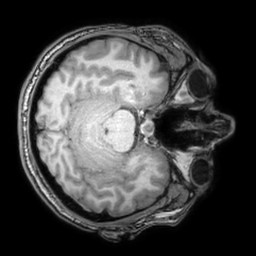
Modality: T1w
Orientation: axial
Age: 27
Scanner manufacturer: philips
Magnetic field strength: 3 T
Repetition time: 0.007 s
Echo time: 0.003501 s